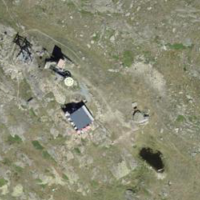
EUNIS habitat code: 31
Species observed at this site:
Zygaena exulans
Gymnadenia rhellicani
Rana temporaria
Arnica montana